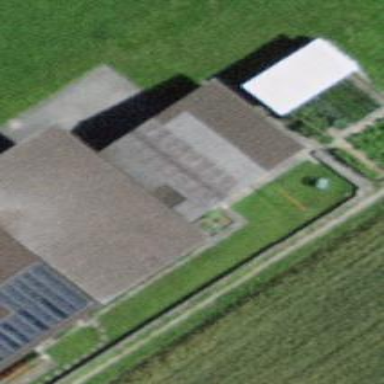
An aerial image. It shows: Garage.